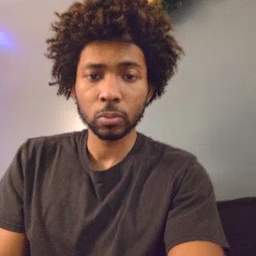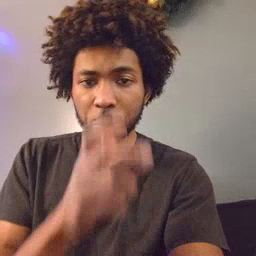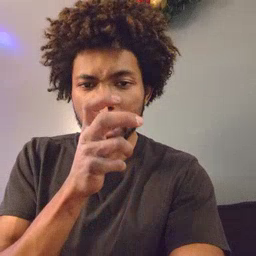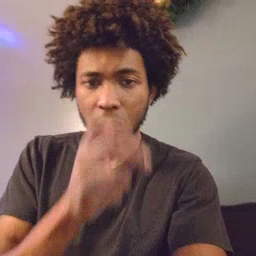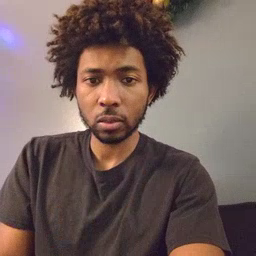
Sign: bug